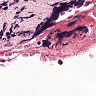
Metastatic tissue present: yes